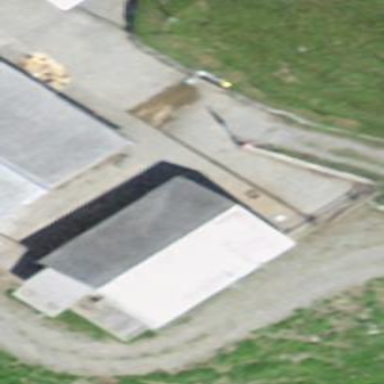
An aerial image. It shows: Farm building.